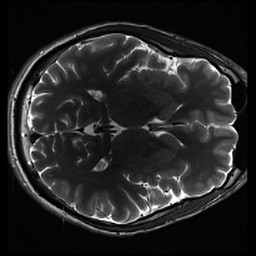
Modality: inplaneT2
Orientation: axial